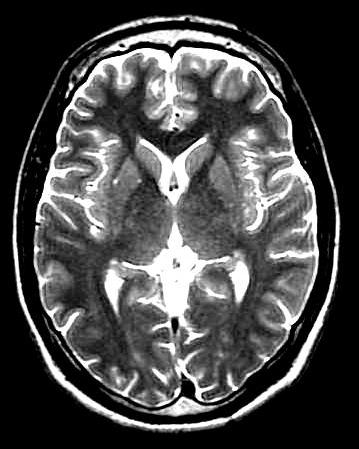
Label: notumor